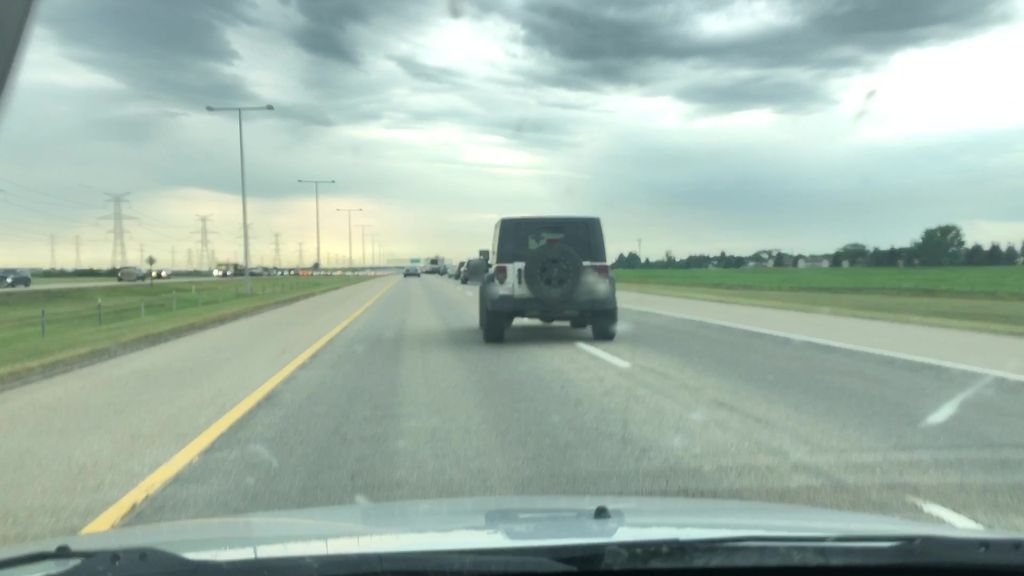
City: edmonton